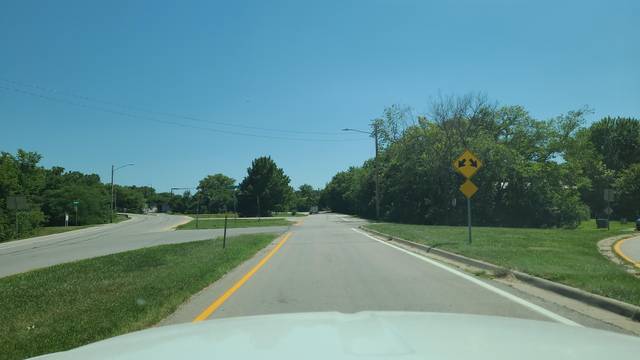
Region: United States
Coordinates: 38.976, -95.261